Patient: sex M, age 51
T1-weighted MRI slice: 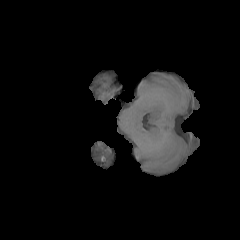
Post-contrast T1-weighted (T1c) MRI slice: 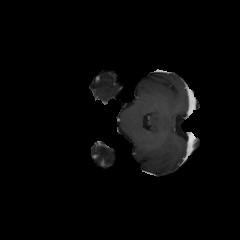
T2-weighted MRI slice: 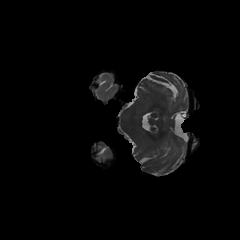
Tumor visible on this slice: no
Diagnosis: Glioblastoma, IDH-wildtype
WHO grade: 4